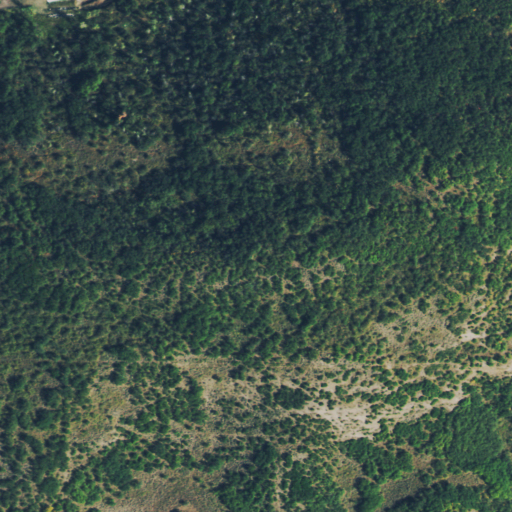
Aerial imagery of mountain in Colorado named Deer Mountain containing deciduous forest, shrub, and low intensity development